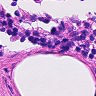
Metastatic tissue present: no